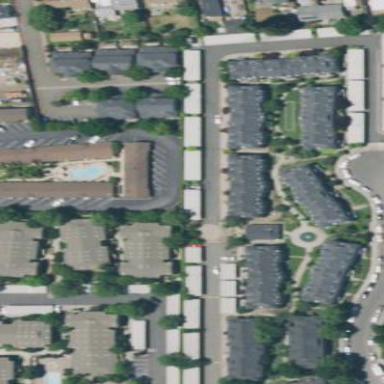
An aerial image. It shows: Residential area with apartments.